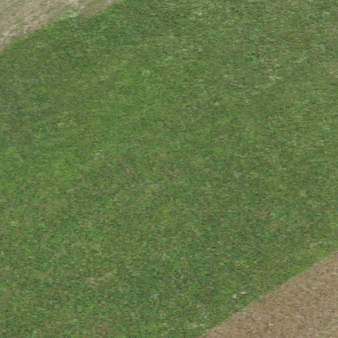
Label: other